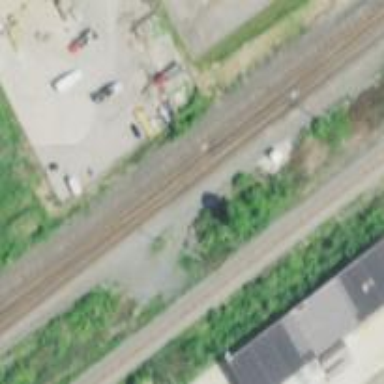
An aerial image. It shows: Railway siding with rails.